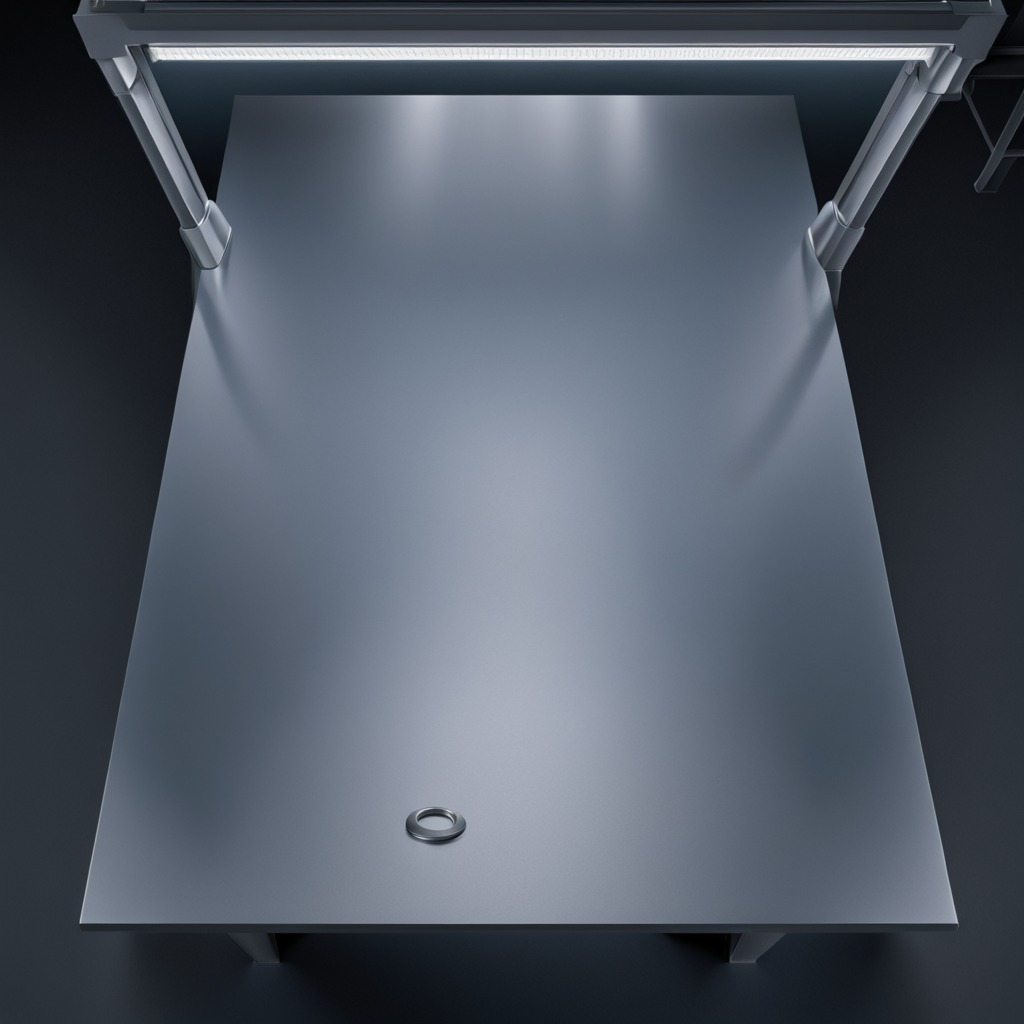
A flat metal washer lies on the tabletop in the basement.